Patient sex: F
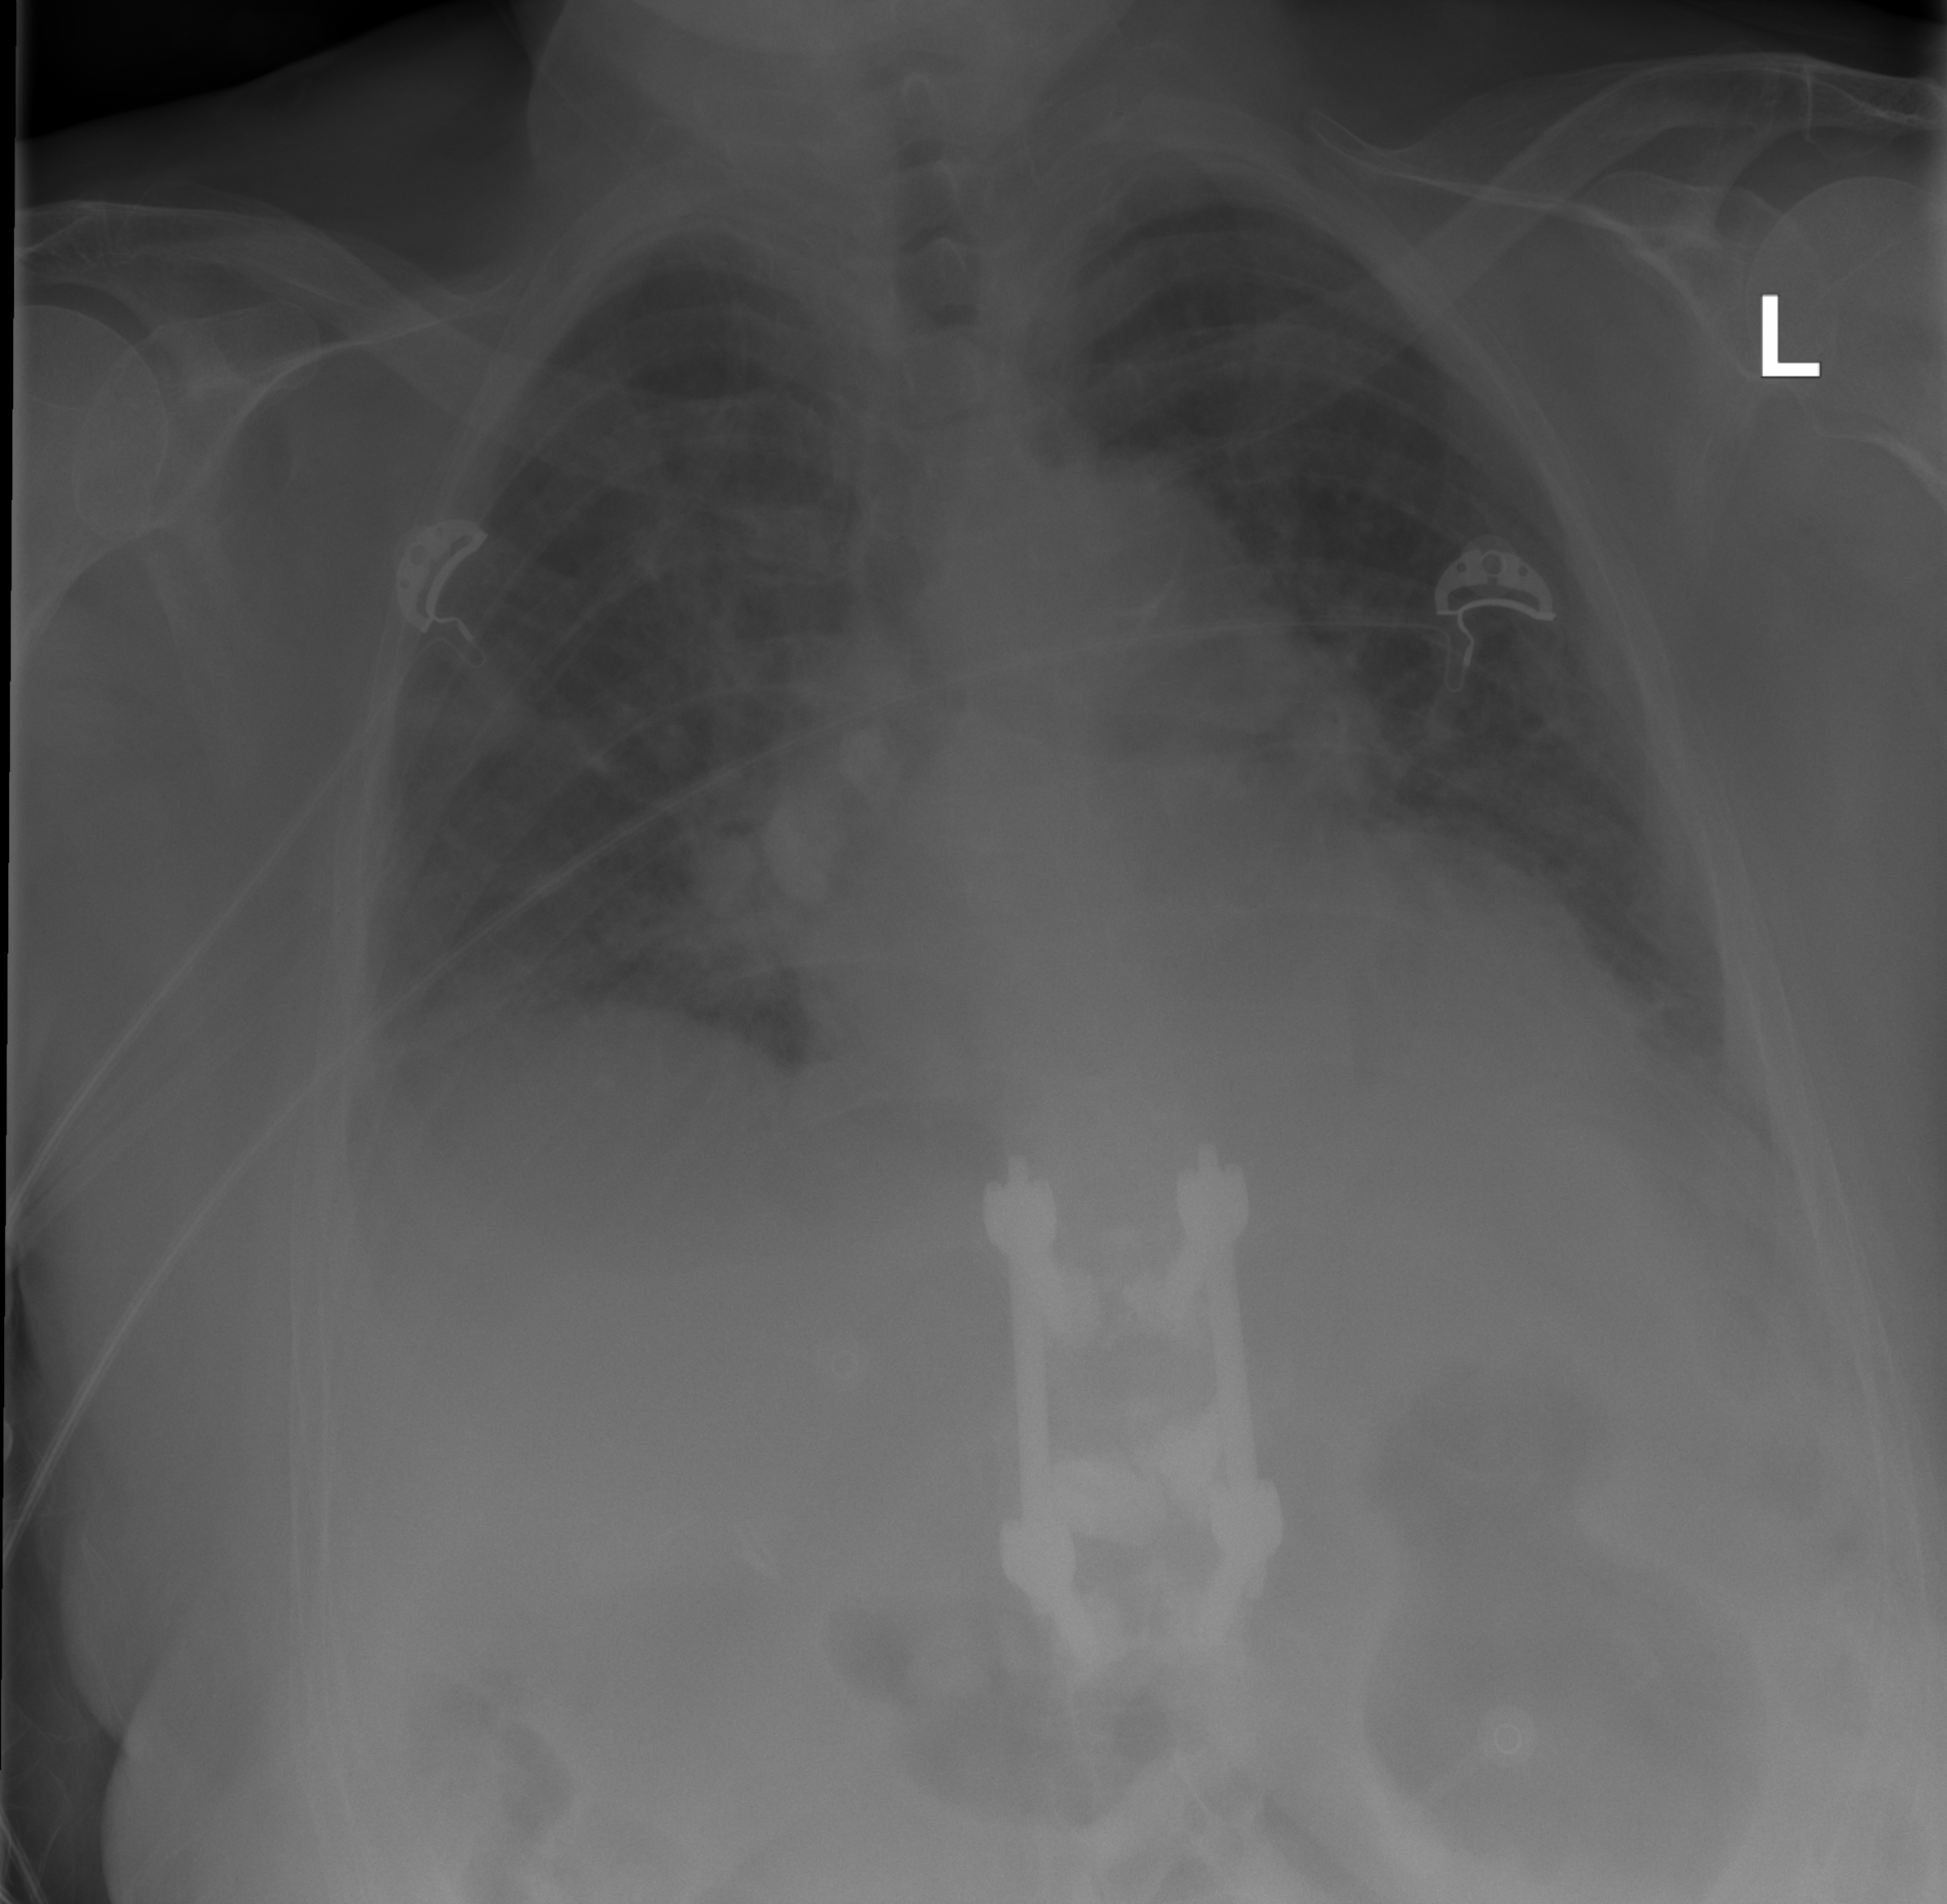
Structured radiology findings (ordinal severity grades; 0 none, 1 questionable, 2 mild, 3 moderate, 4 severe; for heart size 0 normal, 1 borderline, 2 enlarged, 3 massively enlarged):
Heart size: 1
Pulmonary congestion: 2
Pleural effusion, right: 0
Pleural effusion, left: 0
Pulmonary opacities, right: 0
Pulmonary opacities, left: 0
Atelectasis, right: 0
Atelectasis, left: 0